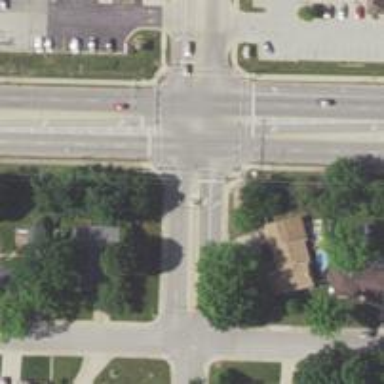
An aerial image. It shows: Crossing with marked lines on the road.